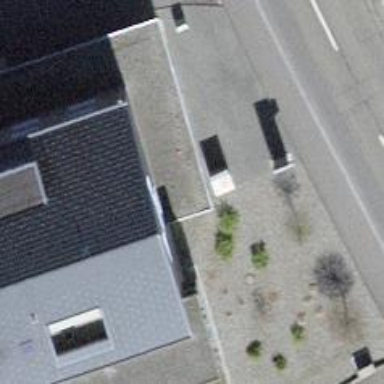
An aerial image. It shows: Post box is visible.